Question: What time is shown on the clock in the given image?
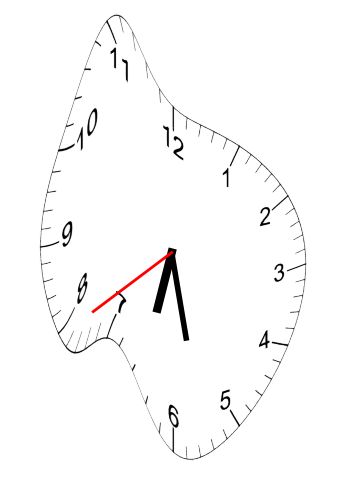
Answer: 06:27:39